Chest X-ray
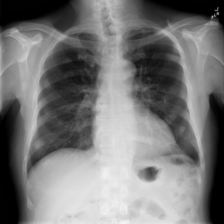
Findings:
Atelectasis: negative
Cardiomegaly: negative
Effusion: positive
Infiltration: negative
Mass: negative
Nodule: negative
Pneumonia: negative
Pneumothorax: negative
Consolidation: negative
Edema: negative
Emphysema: negative
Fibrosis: negative
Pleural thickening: negative
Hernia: negative